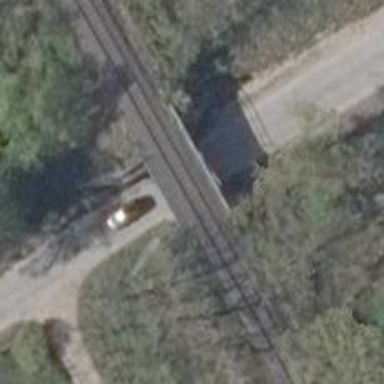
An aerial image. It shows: Bridge over railway line.